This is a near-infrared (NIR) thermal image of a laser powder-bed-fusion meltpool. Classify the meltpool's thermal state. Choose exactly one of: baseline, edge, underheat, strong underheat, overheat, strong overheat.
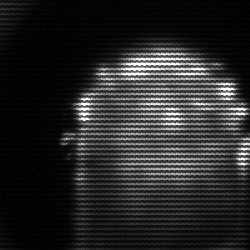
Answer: baseline